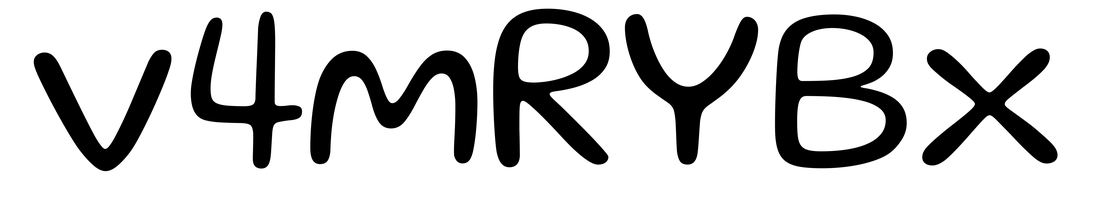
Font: Gluten_Light